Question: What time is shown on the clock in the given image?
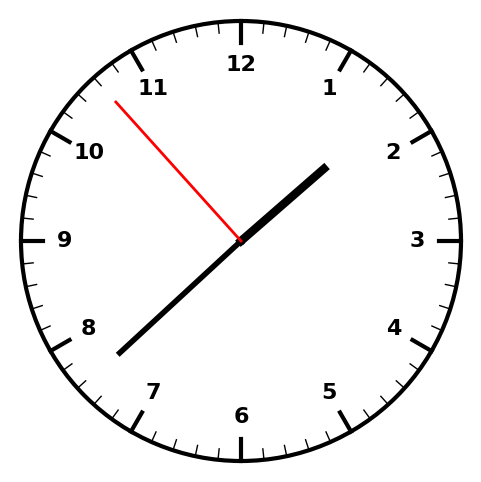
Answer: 01:37:53